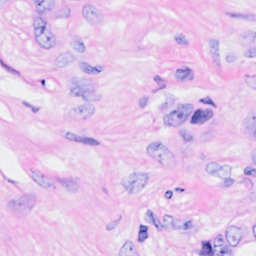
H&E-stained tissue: Breast